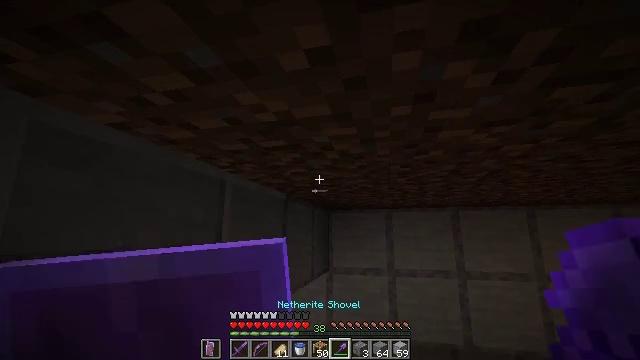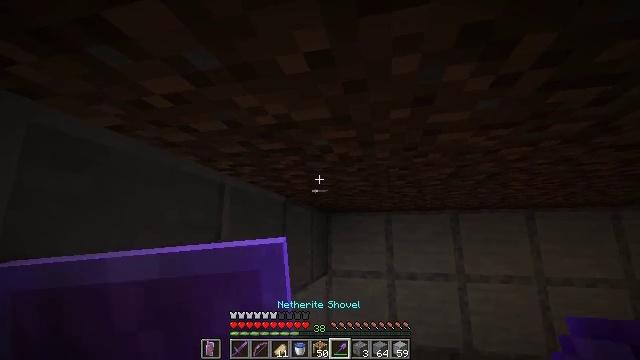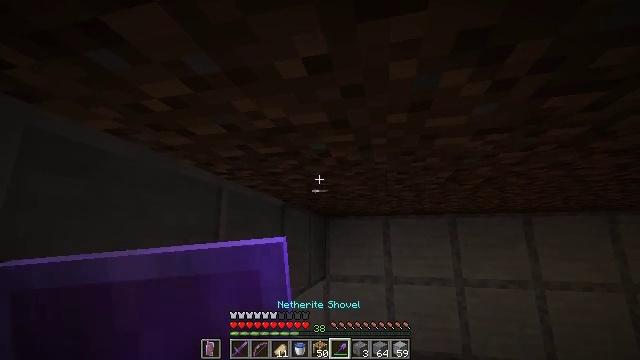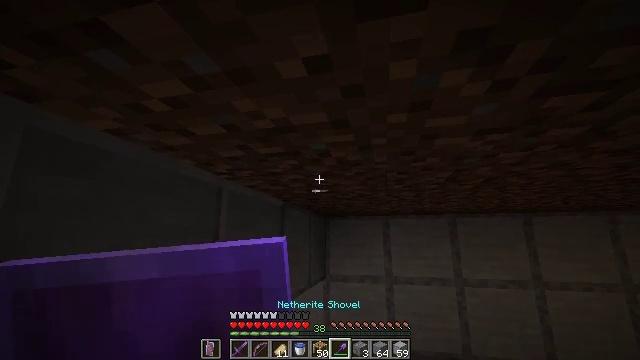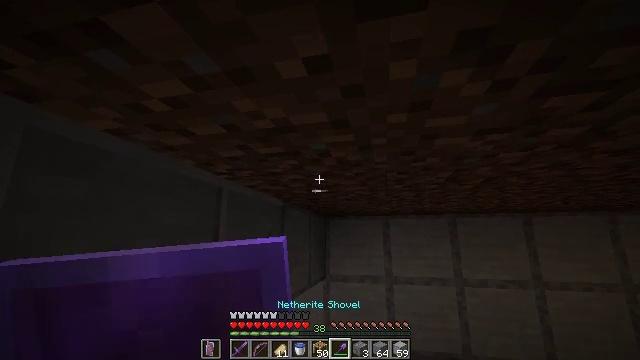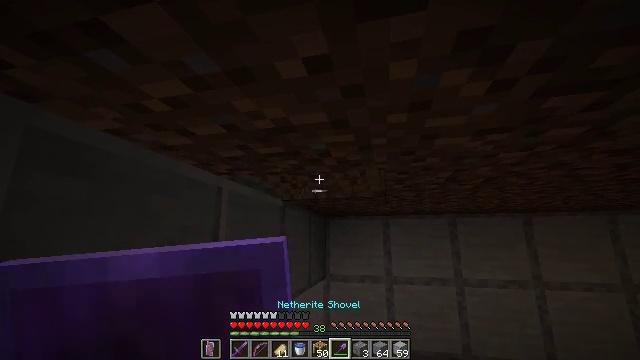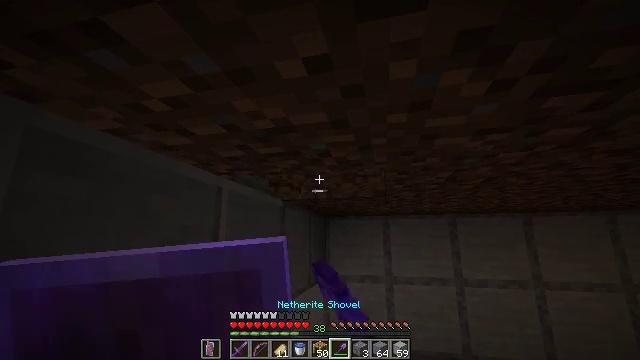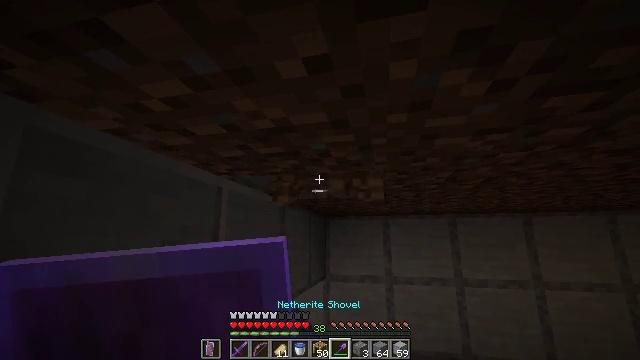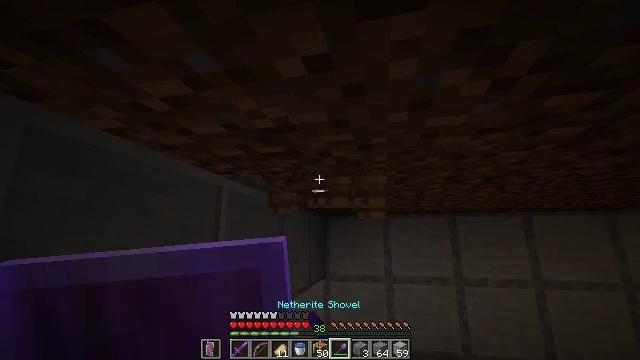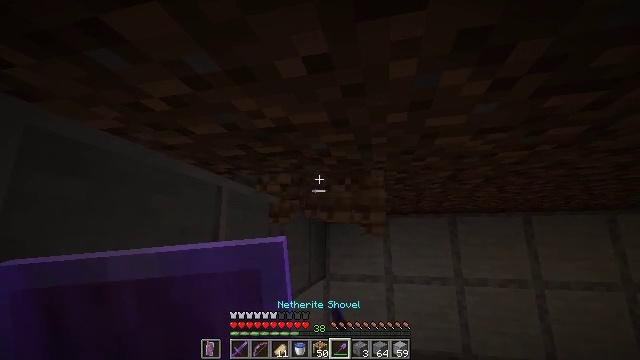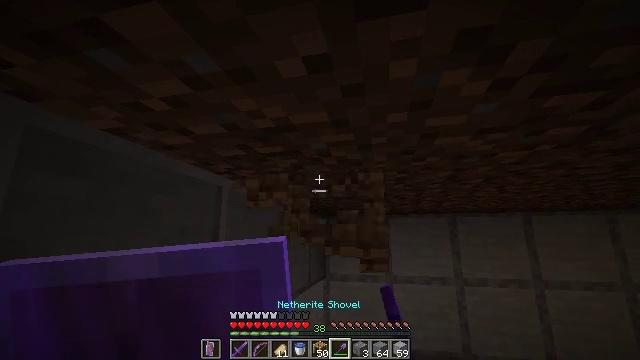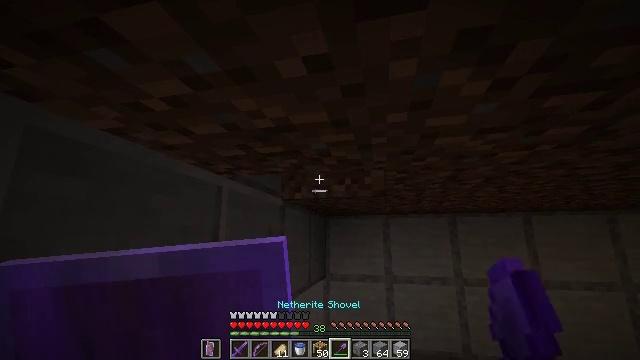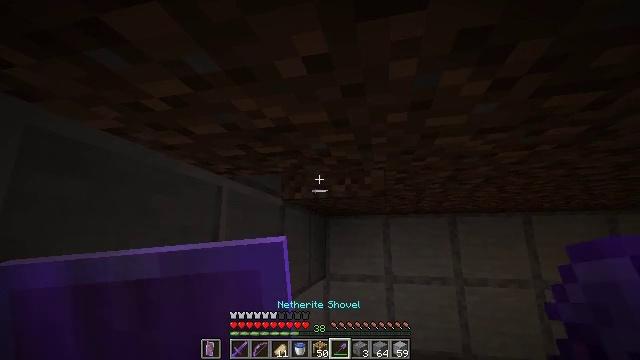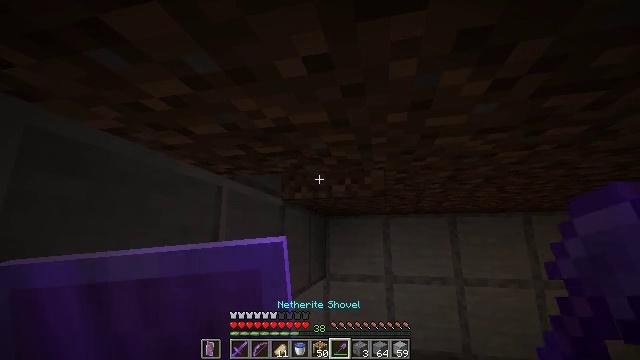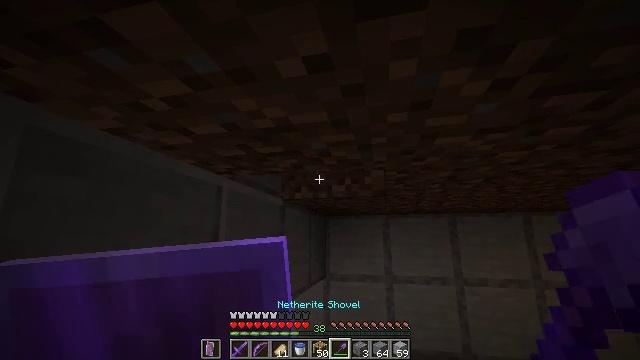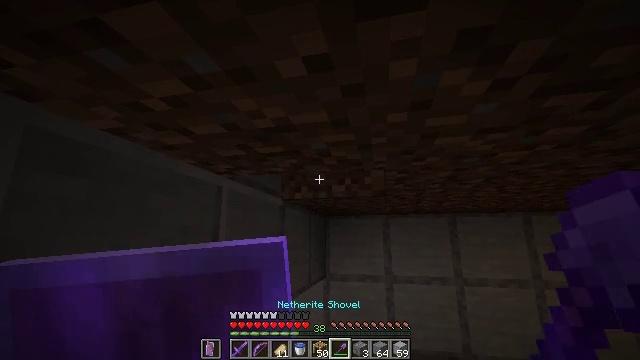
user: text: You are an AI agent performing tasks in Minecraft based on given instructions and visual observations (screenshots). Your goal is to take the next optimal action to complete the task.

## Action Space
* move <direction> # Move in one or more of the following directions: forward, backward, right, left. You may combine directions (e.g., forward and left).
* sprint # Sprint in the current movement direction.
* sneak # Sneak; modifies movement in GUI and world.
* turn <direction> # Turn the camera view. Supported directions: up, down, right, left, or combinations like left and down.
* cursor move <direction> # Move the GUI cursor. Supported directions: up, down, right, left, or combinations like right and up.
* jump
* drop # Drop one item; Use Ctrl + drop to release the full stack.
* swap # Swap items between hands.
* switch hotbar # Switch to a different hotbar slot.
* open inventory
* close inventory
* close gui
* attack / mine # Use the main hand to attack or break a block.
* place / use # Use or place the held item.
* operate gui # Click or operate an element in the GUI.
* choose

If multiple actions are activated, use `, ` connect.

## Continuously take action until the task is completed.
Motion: motion action
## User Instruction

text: Collect dirt by holding left button.
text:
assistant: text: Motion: no_op
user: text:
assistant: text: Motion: no_op
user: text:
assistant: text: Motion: no_op
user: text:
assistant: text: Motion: no_op
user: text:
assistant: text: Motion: attack / mine
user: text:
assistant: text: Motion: attack / mine
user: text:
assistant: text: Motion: no_op
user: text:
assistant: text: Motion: no_op
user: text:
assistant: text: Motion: no_op
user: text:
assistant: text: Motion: no_op
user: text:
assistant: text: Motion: no_op
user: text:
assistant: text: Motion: no_op
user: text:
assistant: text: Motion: no_op
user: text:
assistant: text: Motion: no_op
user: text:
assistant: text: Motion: no_op
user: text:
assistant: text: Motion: no_op
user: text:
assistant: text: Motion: no_op
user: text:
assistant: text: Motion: no_op
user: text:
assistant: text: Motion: attack / mine
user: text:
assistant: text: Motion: attack / mine
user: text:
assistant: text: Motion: attack / mine
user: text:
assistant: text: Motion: no_op
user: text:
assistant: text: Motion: no_op
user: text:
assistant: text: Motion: no_op
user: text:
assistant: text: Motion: turn right and down
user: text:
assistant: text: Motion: no_op
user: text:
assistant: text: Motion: no_op
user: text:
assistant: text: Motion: no_op
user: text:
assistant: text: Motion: no_op
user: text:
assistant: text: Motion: no_op